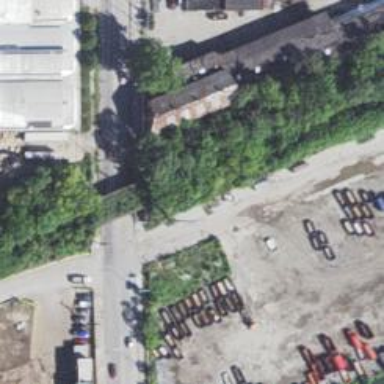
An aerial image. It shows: Abandoned railway yard with bridge.